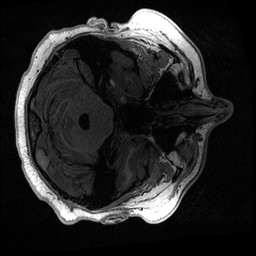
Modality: T1w
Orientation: axial
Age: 20
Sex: male
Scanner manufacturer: ge
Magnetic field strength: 3 T
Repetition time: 0.006952 s
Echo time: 0.00292 s